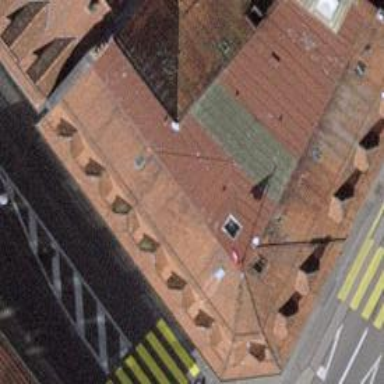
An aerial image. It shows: Restaurant.